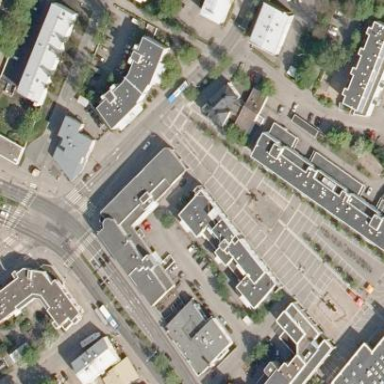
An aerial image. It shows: Marketplace located in square.